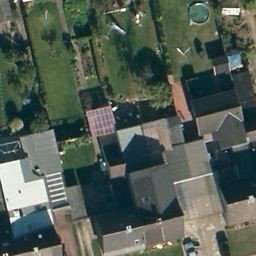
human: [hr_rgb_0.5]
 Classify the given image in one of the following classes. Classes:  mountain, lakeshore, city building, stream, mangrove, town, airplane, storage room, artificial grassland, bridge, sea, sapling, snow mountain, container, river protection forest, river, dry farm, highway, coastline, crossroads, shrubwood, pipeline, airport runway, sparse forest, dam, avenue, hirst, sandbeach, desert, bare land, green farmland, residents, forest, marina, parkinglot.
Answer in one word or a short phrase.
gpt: residents